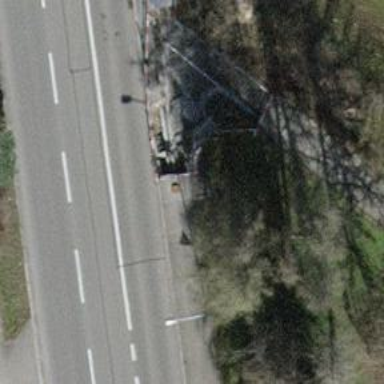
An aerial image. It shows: Power utility street cabinet.